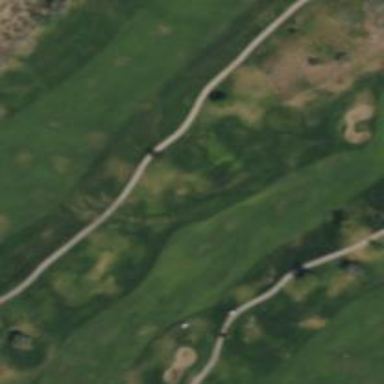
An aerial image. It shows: Service road used as golf cart path.